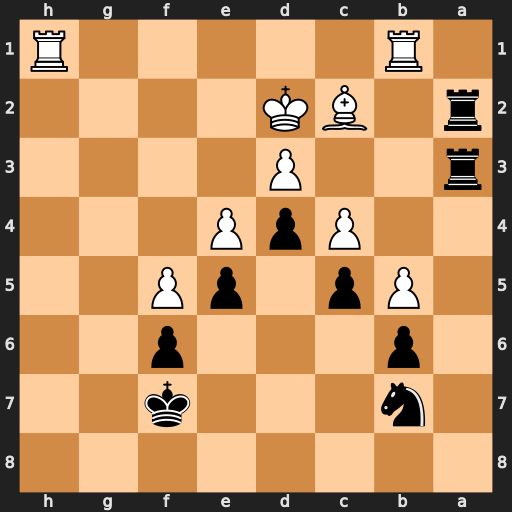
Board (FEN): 8/1n3k2/1p3p2/1Pp1pP2/2PpP3/r2P4/r1BK4/1R5R
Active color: b
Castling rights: -
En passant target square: -
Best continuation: Rc3 Rbc1 Na5